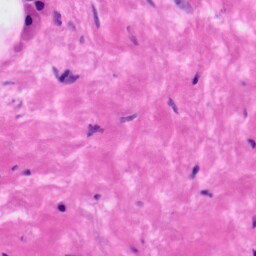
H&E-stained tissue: Tonsil